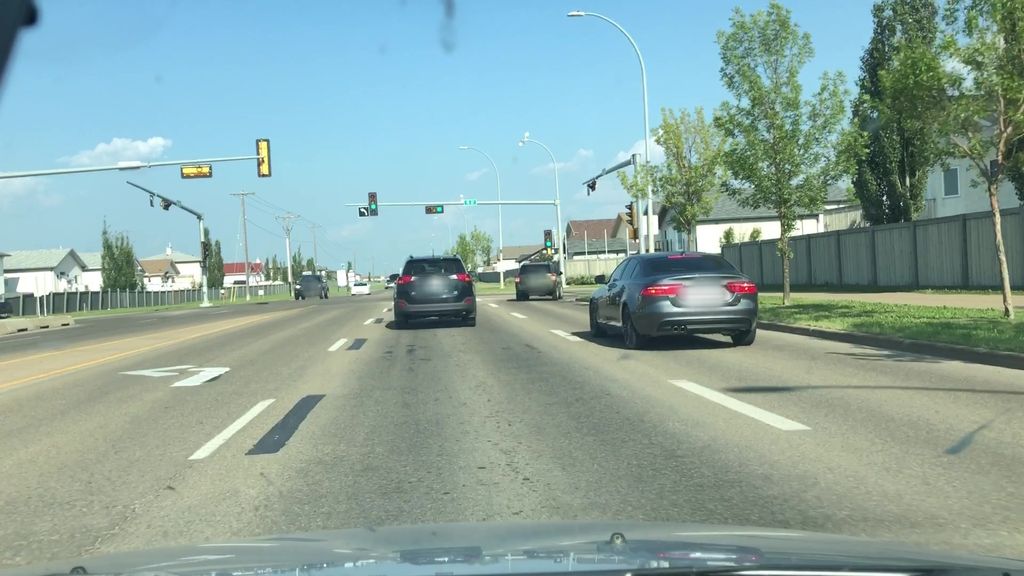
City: edmonton